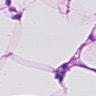
Metastatic tissue present: no